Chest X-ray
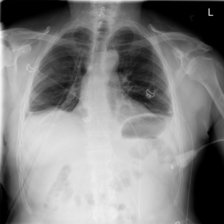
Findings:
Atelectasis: positive
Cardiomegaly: negative
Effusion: negative
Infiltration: negative
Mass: negative
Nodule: negative
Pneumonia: negative
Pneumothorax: negative
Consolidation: negative
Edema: negative
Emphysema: positive
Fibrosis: negative
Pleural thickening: negative
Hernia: negative